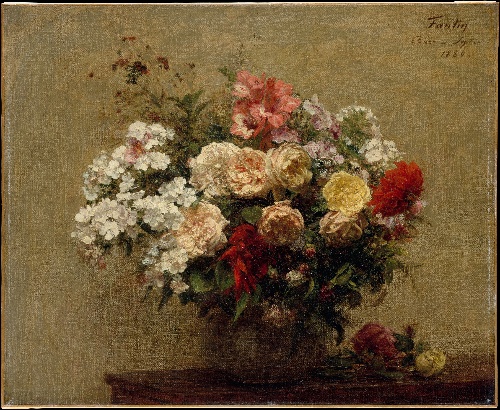
Title: Summer Flowers
Artist: Henri Fantin-Latour
Artist bio: French, Grenoble 1836–1904 Buré
Date: 1880
Object type: Painting
Classification: Paintings
Medium: Oil on canvas
Dimensions: 20 x 24 3/8 in. (50.8 x 61.9 cm)
Department: European Paintings
Credit line: Gift of Susan S. Dillon, 1997
Accession year: 1997
Repository: Metropolitan Museum of Art, New York, NY
Tags: Flowers|Still Life